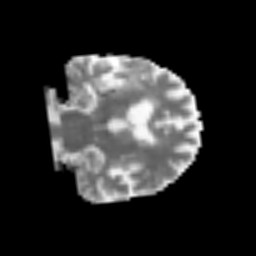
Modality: MD
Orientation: coronal
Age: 75
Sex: male
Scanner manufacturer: siemens
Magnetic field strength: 3 T
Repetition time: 3.2 s
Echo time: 0.081 s